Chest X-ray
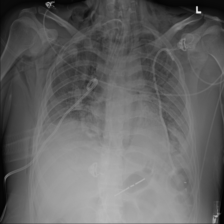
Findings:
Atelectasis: negative
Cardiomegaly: negative
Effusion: negative
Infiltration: negative
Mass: negative
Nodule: negative
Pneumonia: negative
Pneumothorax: negative
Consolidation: negative
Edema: negative
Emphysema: negative
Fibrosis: negative
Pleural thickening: negative
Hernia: negative